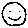
Label: smiley face